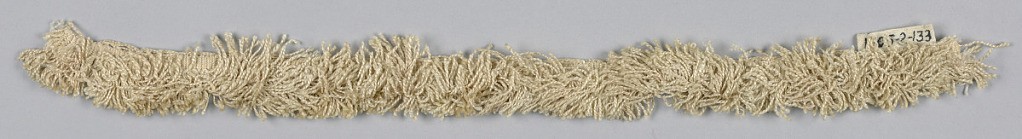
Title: Fringe
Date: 17th century
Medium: silk Technique: woven
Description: White fringe with a plain-woven heading and white skirt threads.